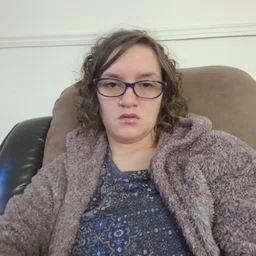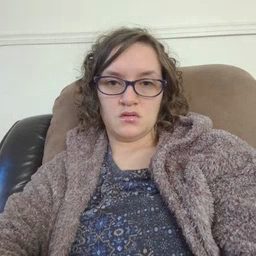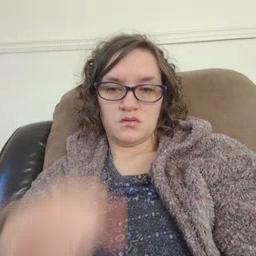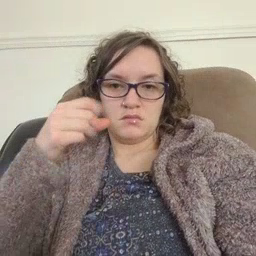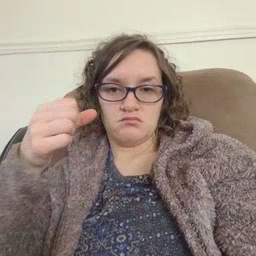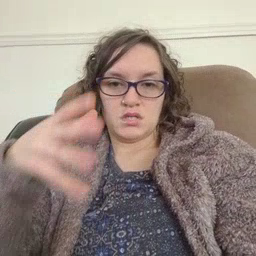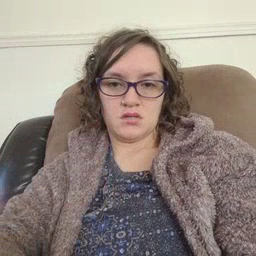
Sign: many